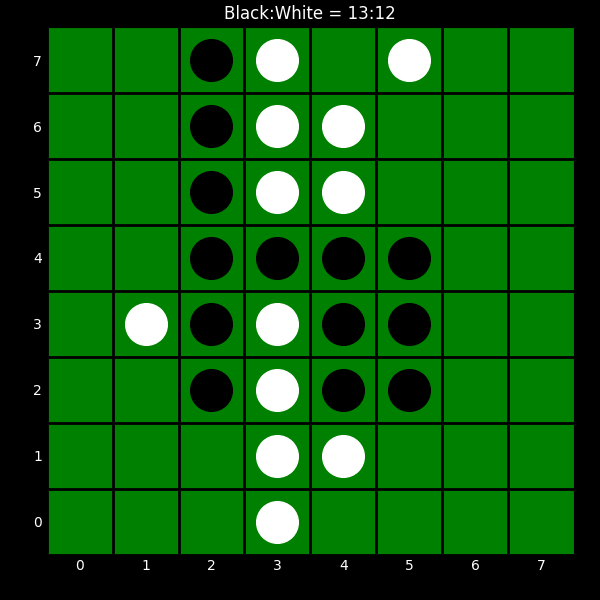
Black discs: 13
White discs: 12